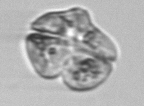
Label: Karenia